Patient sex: F
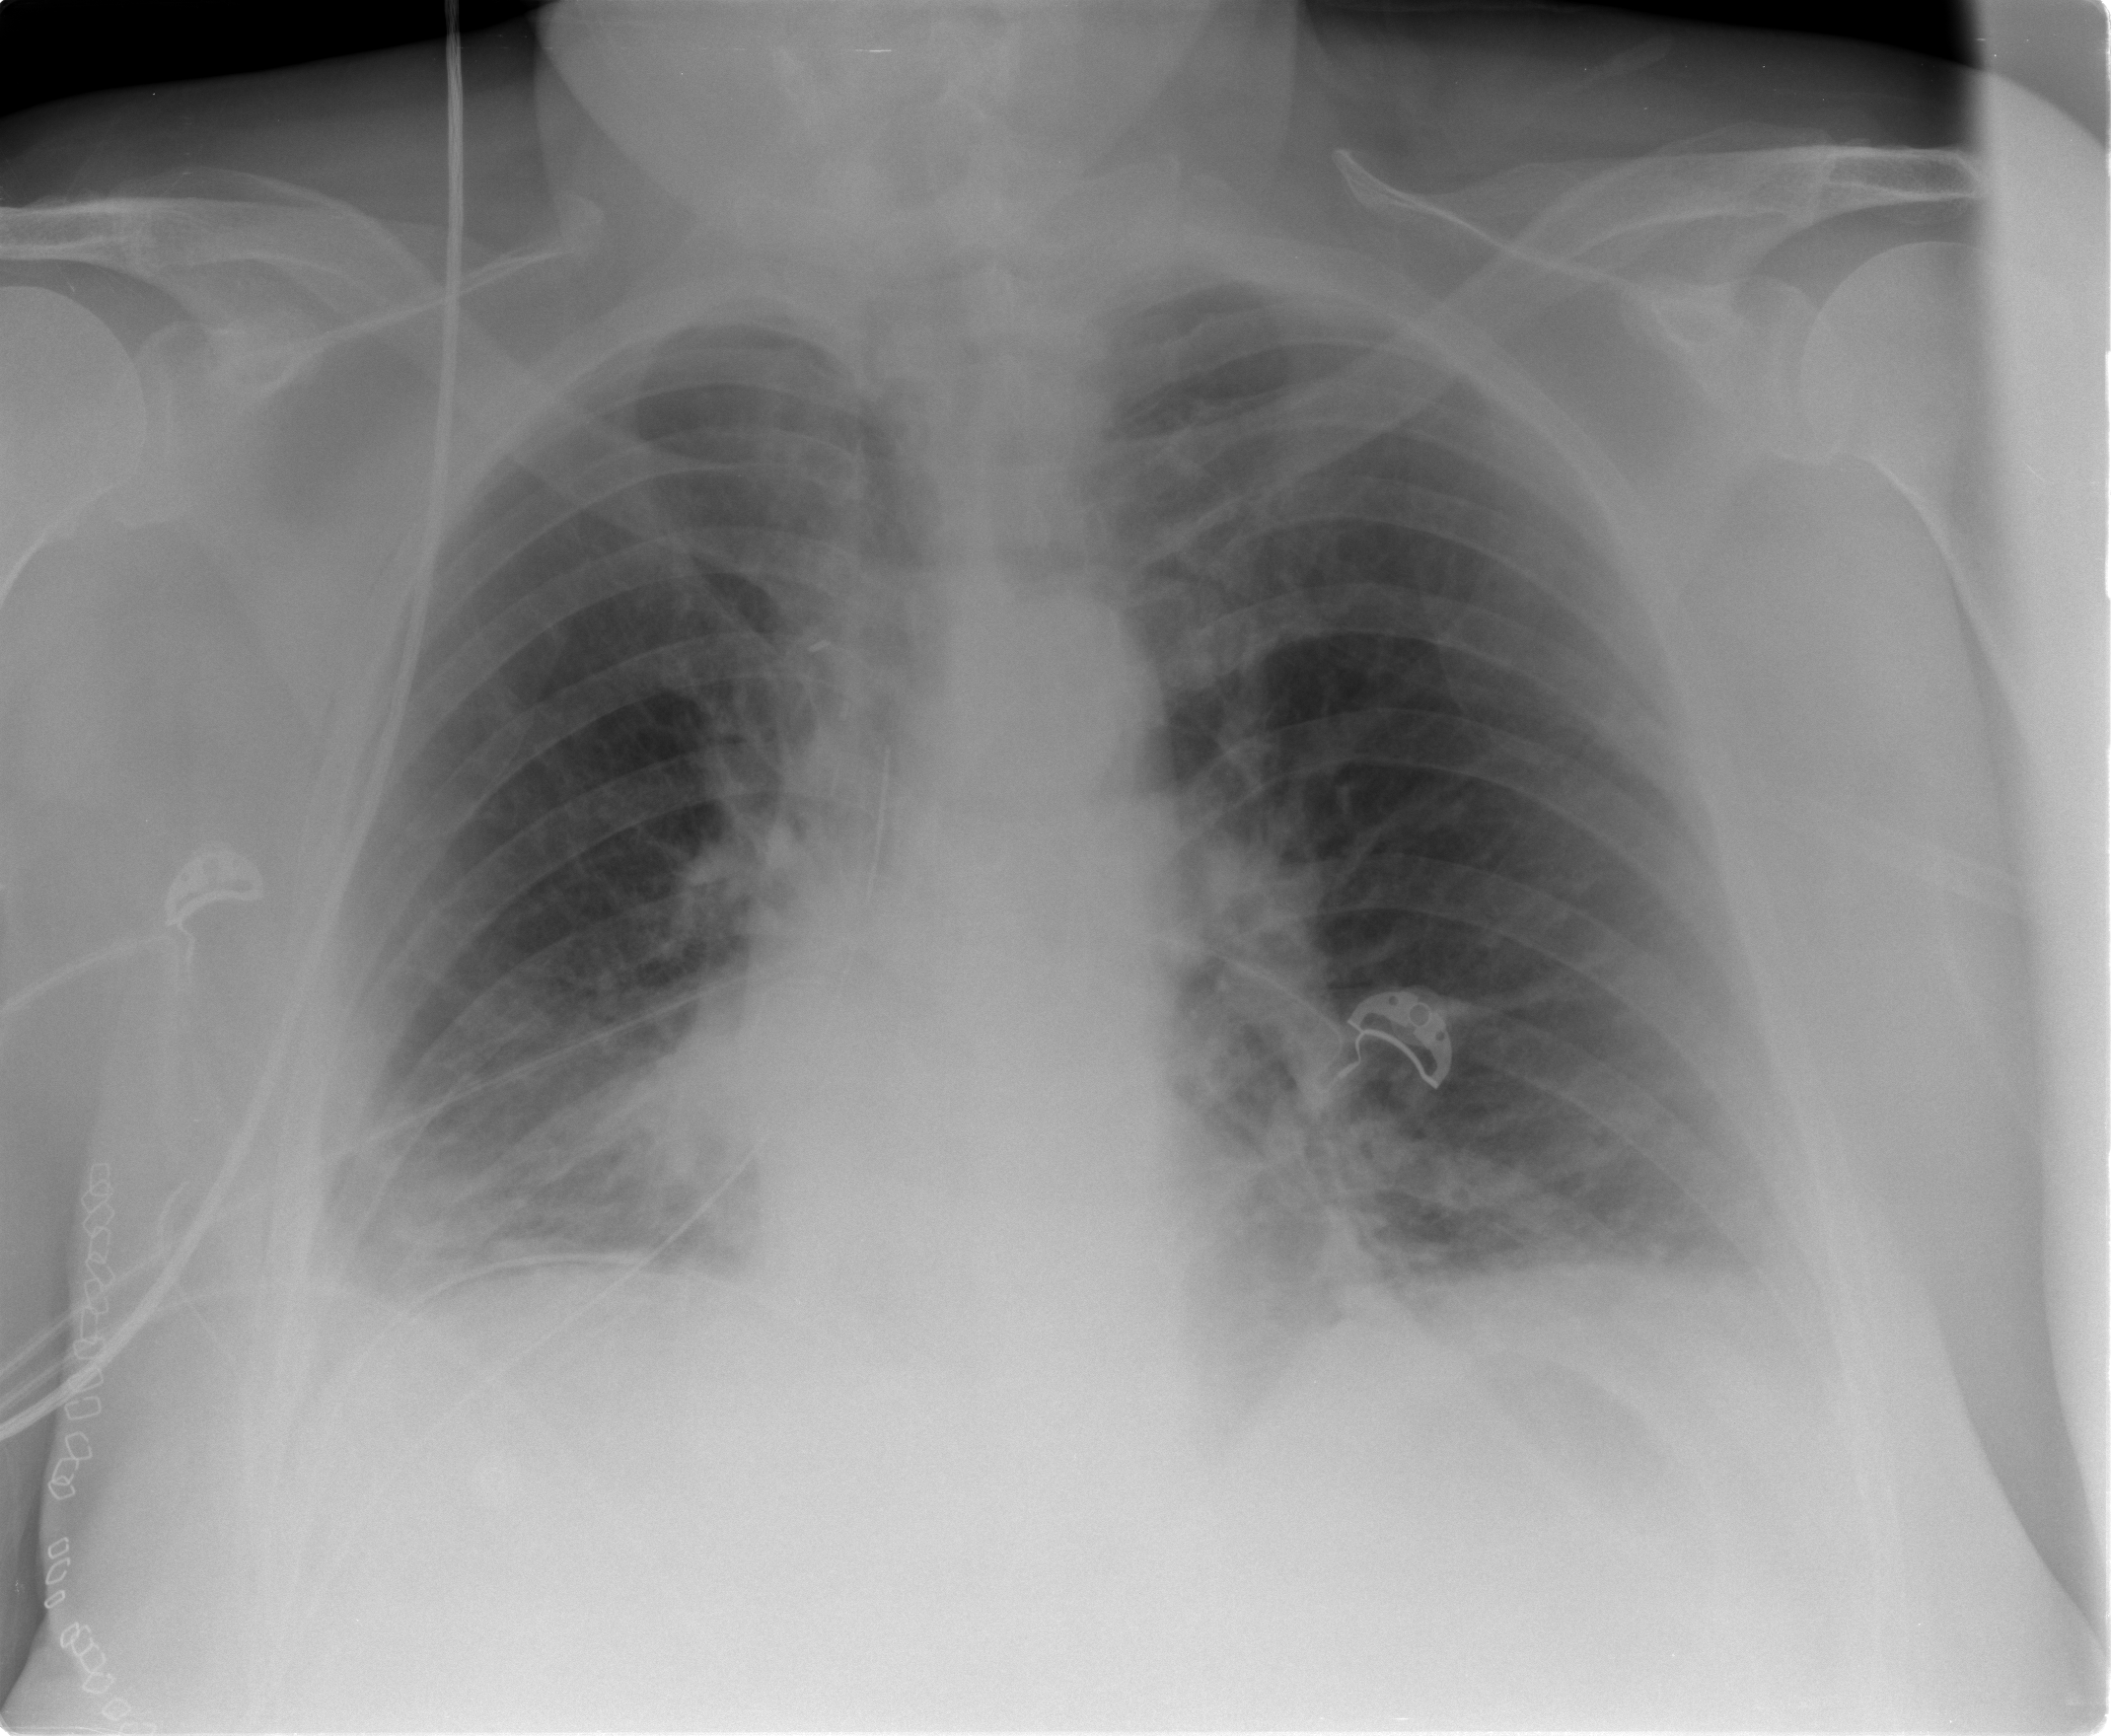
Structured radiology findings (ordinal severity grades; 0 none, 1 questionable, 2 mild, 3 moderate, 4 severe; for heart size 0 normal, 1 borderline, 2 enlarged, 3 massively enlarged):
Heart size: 0
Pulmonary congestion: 0
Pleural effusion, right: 1
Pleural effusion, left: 0
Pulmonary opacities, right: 0
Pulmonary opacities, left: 0
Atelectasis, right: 2
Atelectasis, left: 2